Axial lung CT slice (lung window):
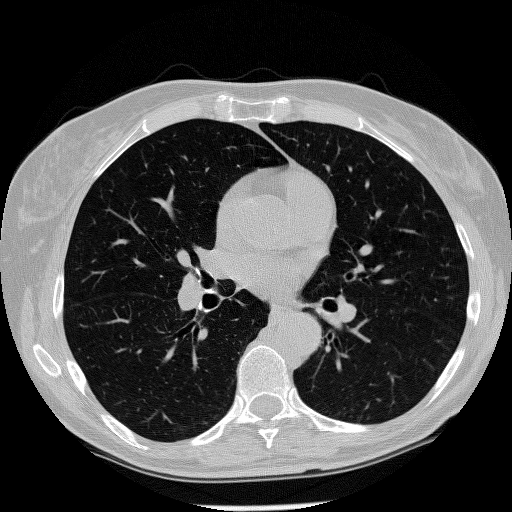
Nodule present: no